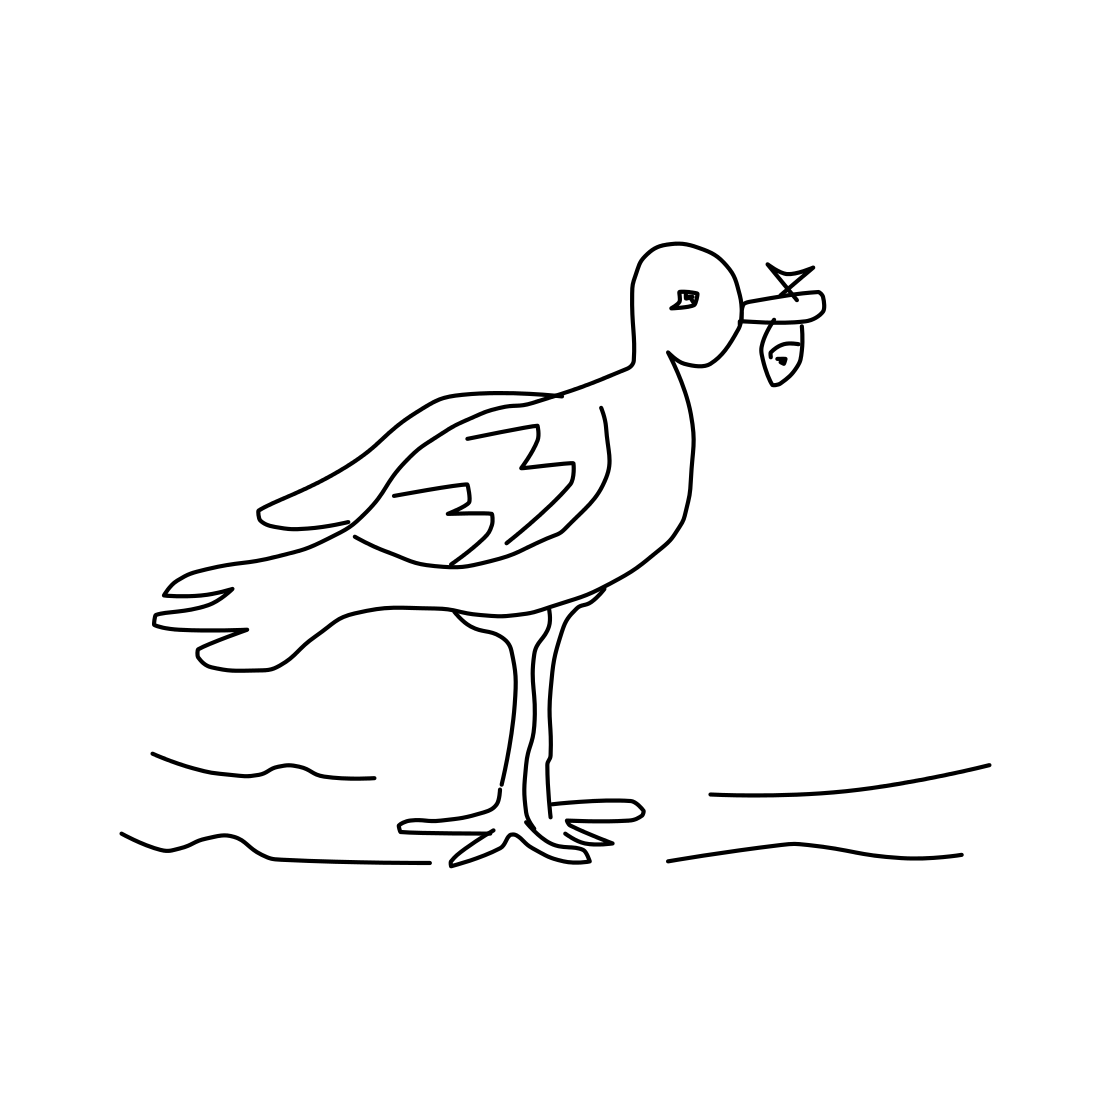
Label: seagull